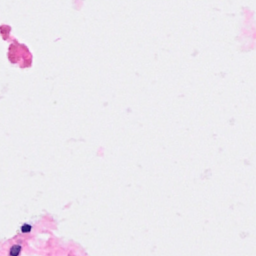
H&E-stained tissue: Breast